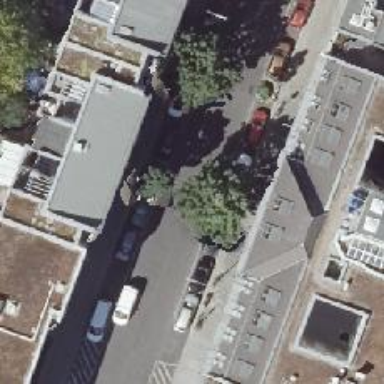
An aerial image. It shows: Residential street with asphalt surface and sidewalks on both sides. The parking is parallel to the street side.